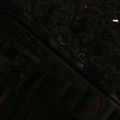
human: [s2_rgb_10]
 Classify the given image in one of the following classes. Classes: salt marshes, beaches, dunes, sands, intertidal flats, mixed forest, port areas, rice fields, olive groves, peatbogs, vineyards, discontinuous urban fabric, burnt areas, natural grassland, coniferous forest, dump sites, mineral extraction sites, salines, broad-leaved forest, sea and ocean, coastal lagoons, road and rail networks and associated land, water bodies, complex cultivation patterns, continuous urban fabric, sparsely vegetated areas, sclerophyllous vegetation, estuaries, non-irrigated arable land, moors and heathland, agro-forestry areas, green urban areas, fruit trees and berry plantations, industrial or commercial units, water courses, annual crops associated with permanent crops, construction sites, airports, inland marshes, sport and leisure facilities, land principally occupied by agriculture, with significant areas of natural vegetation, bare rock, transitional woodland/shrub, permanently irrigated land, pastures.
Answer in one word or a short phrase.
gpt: discontinuous urban fabric, non-irrigated arable land, pastures, complex cultivation patterns, transitional woodland/shrub